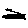
Label: zigzag